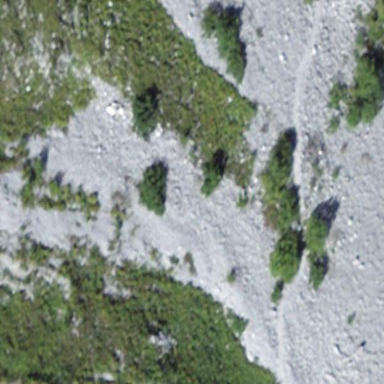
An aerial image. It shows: Scree landscape.